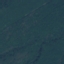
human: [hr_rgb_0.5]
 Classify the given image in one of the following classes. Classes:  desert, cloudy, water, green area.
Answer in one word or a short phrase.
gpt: green area